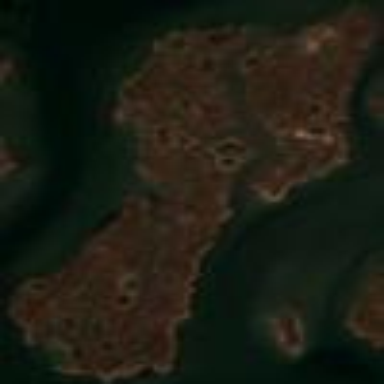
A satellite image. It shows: Picturesque coastline scene.